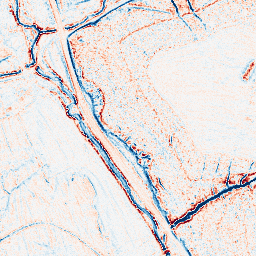
Category: edge_preserving
Decomposition family: anisotropic_diffusion
Decomposition parameters: iterations: 20
kappa: 30
gamma: 0.05
Upsampling method: sinc_blackman
Upsampling parameters: scale: 2
kernel_size: 16
Upsampling scale: 2